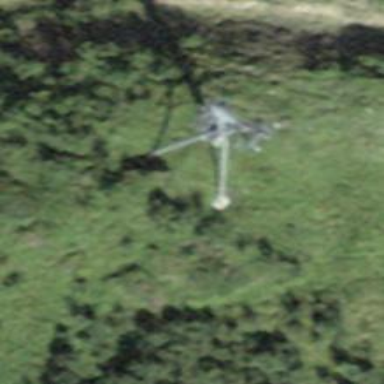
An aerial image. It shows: Pylon used for aerialway.